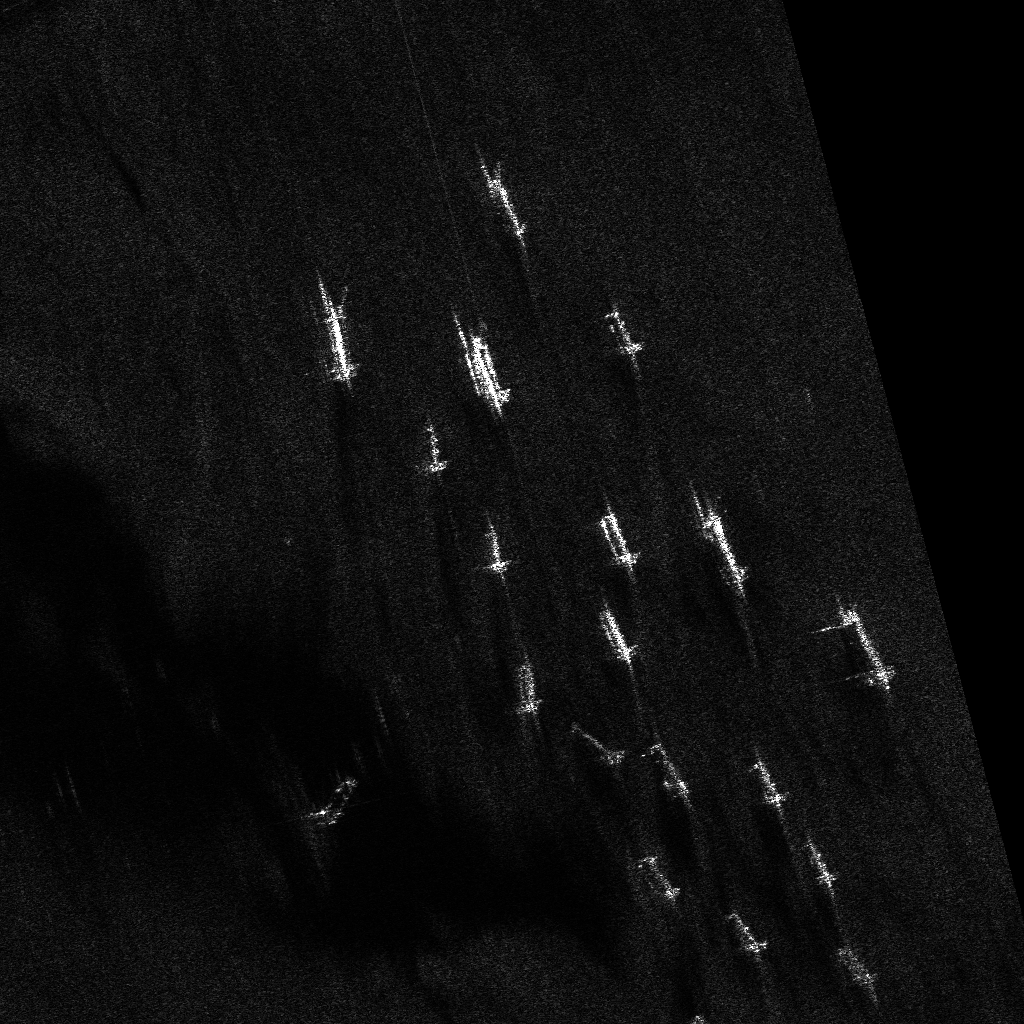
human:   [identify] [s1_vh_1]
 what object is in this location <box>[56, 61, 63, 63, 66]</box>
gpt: <ref>1 small cell-container at the center</ref>